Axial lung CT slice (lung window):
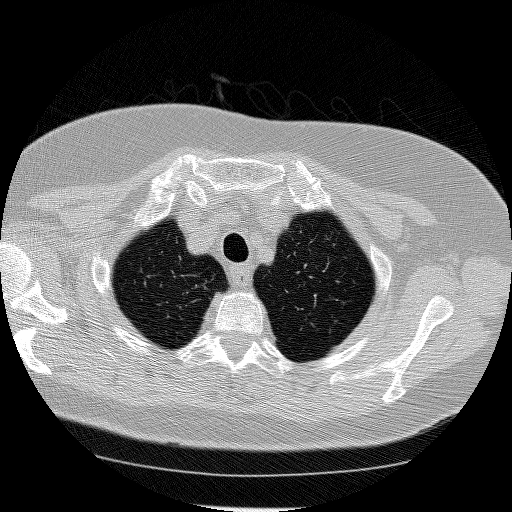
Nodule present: no